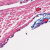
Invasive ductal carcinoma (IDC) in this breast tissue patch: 0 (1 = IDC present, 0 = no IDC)